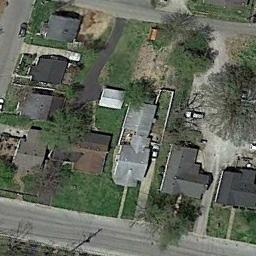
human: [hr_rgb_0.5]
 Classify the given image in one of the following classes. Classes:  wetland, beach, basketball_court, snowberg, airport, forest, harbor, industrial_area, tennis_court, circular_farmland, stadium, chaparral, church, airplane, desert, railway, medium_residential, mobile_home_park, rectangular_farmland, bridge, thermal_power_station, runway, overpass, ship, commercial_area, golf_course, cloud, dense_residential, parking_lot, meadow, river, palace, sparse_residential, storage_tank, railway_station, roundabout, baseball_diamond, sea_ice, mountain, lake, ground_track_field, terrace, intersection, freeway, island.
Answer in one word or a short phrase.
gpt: medium_residential